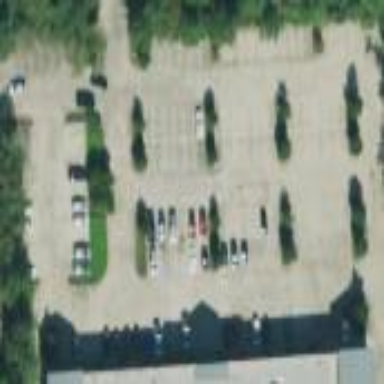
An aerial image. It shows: Parking area.